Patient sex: M
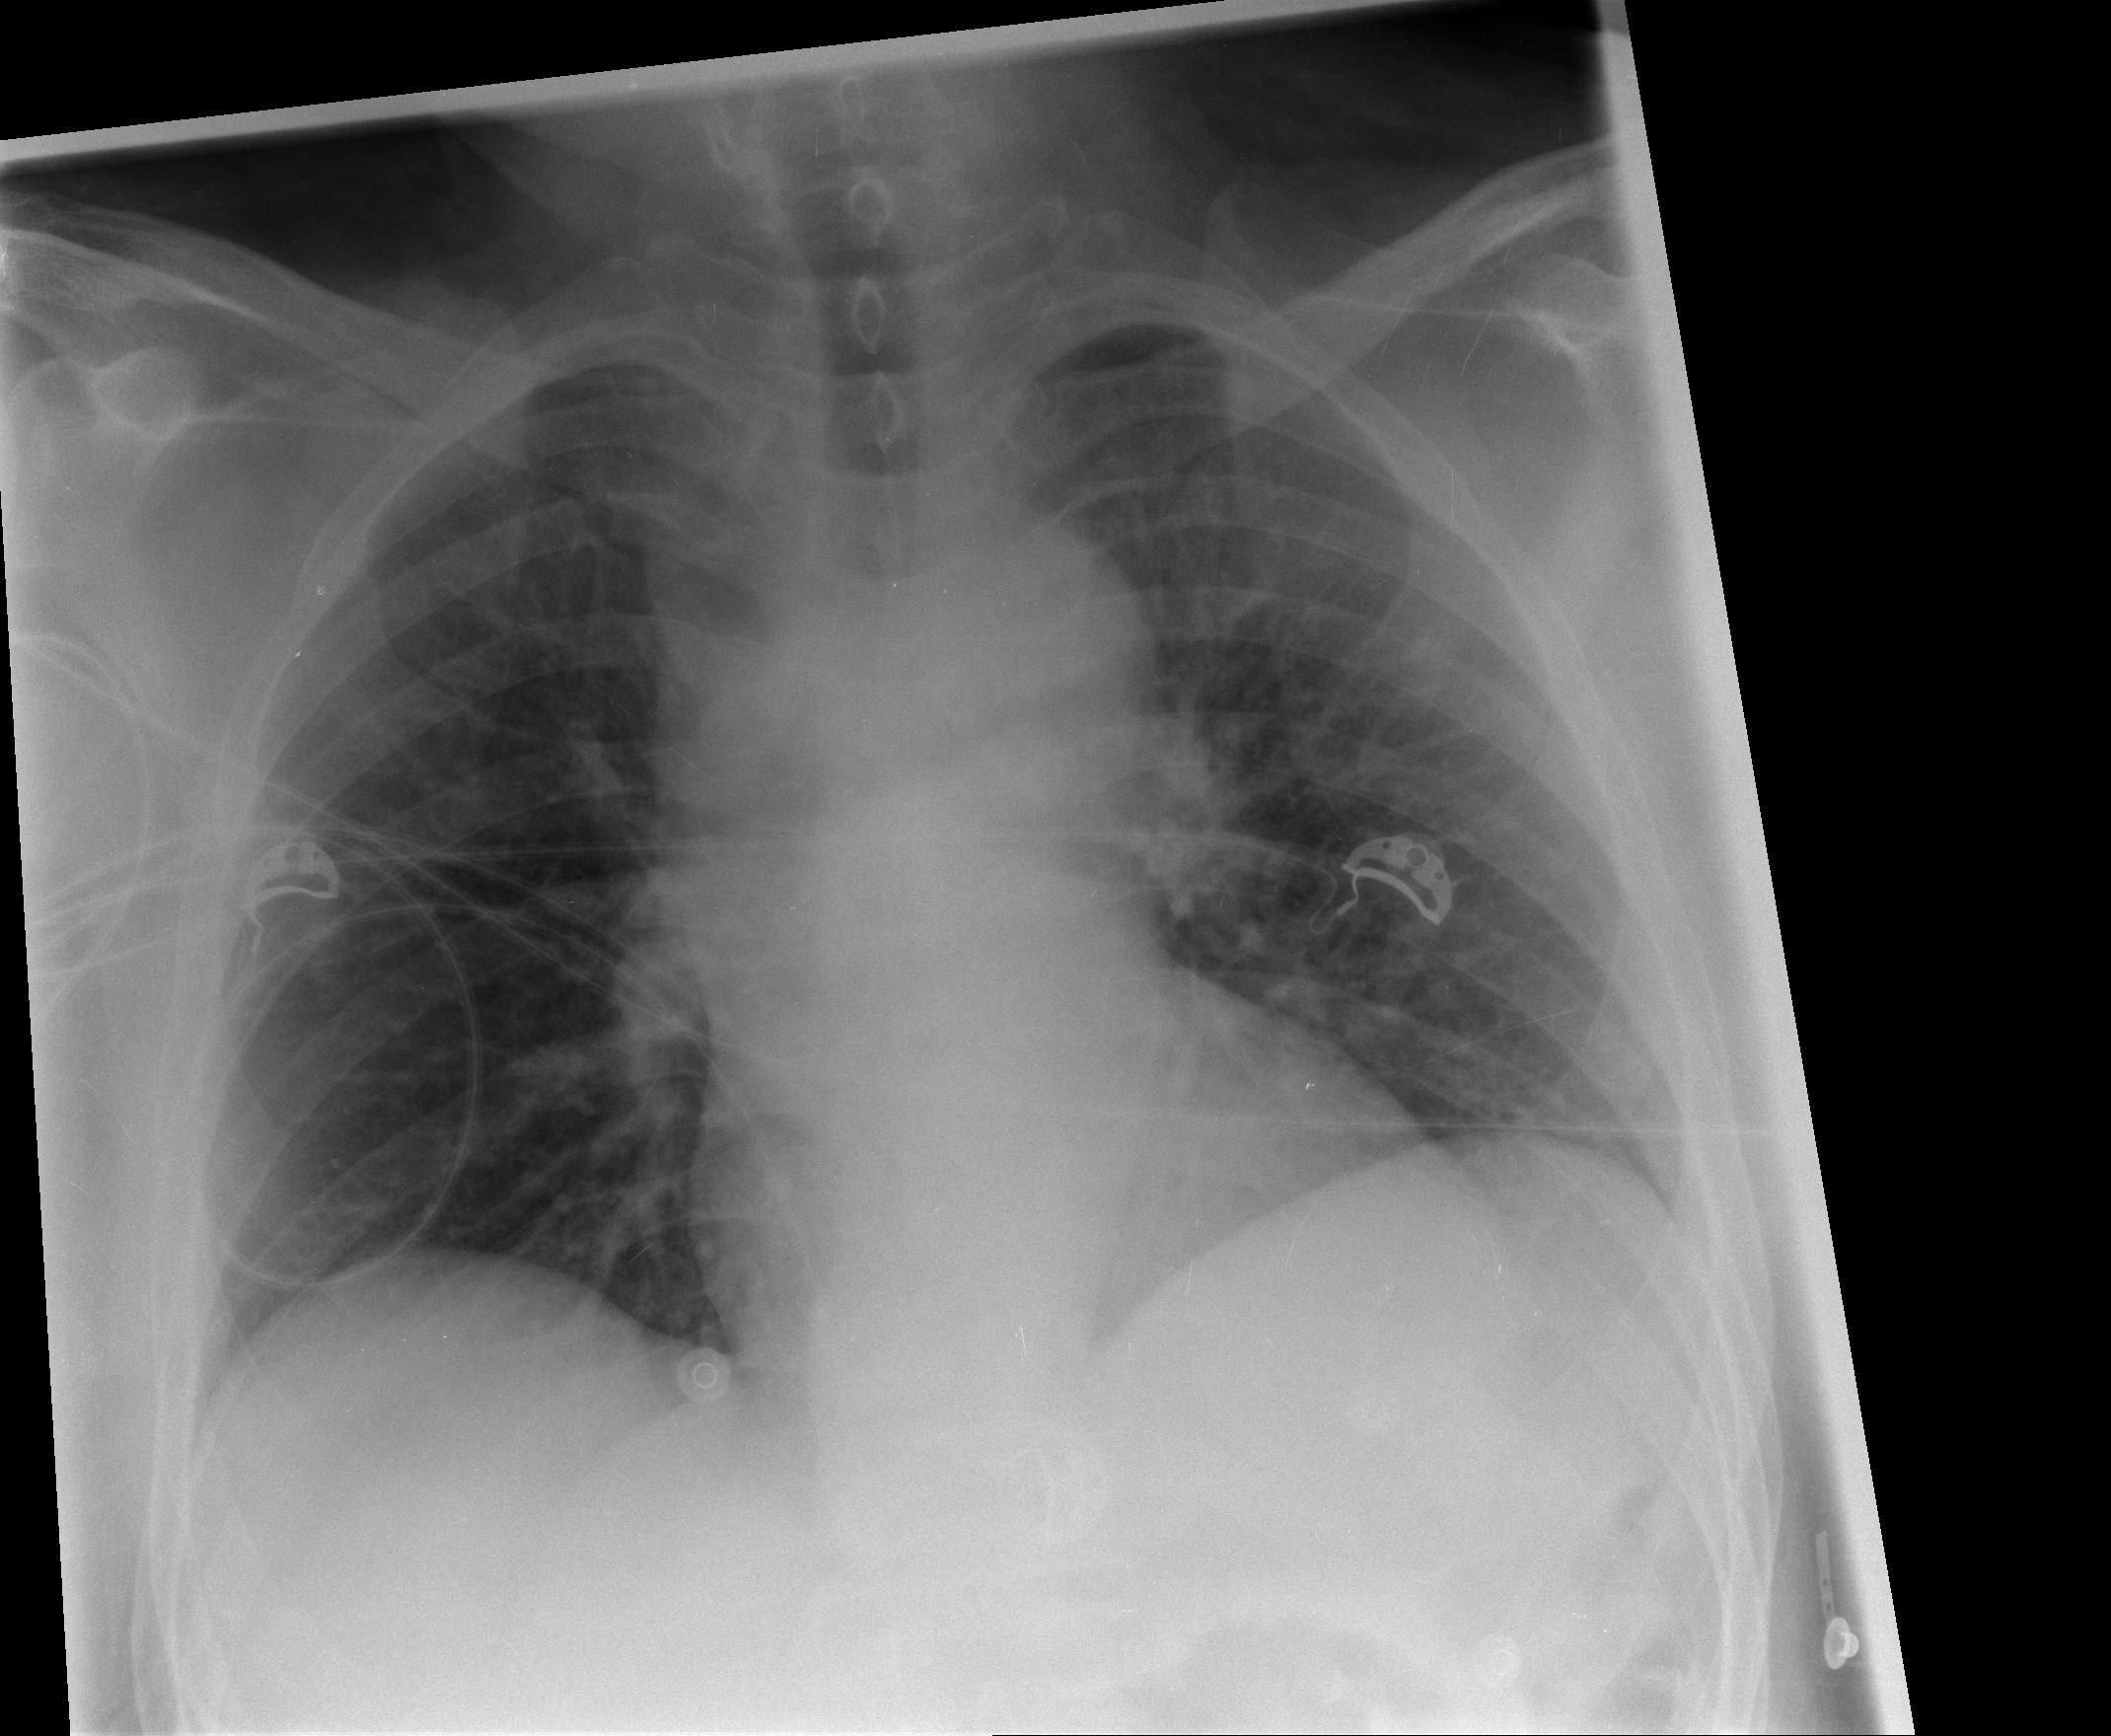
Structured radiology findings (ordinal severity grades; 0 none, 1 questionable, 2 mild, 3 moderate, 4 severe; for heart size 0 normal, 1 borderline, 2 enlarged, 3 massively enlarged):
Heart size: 0
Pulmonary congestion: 3
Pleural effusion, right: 0
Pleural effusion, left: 0
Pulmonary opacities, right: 0
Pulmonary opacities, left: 2
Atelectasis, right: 0
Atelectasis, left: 2